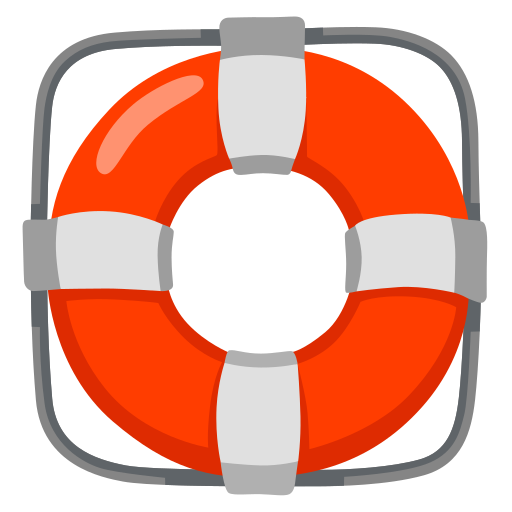
Emoji: 🛟